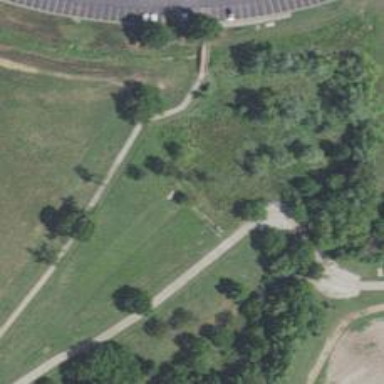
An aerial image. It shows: Disc golf tee.